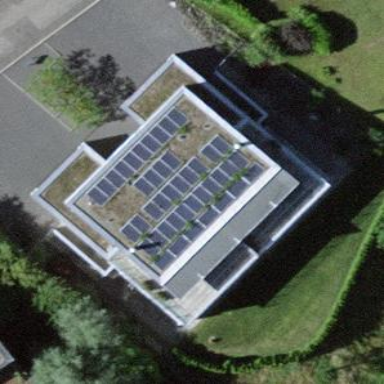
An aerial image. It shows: Solar power generator.